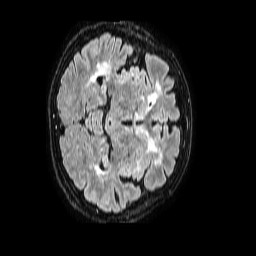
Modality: FLAIR
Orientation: axial
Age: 81
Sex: female
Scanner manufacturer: philips
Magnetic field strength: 1.5 T
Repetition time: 4.8 s
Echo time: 0.3 s